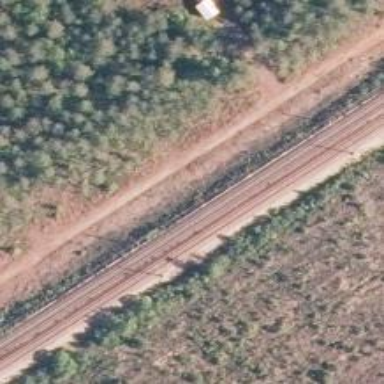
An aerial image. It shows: Site related to railway infrastructure.